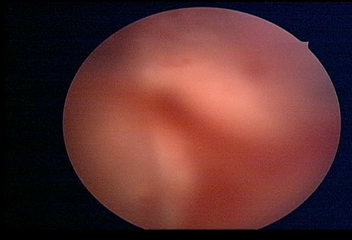
Modality: WLC
Class: Normal mucosa
Bladder cancer association: No